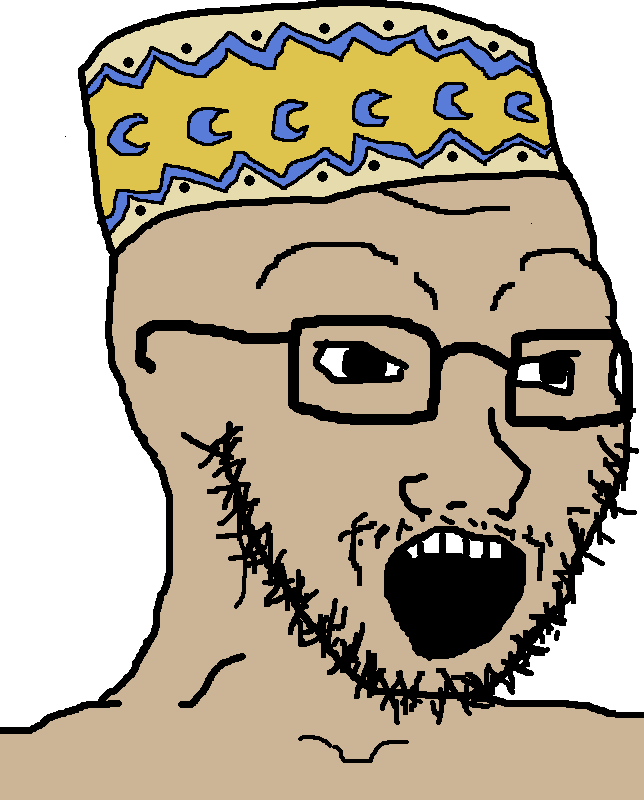
Label: 5_Soyjak